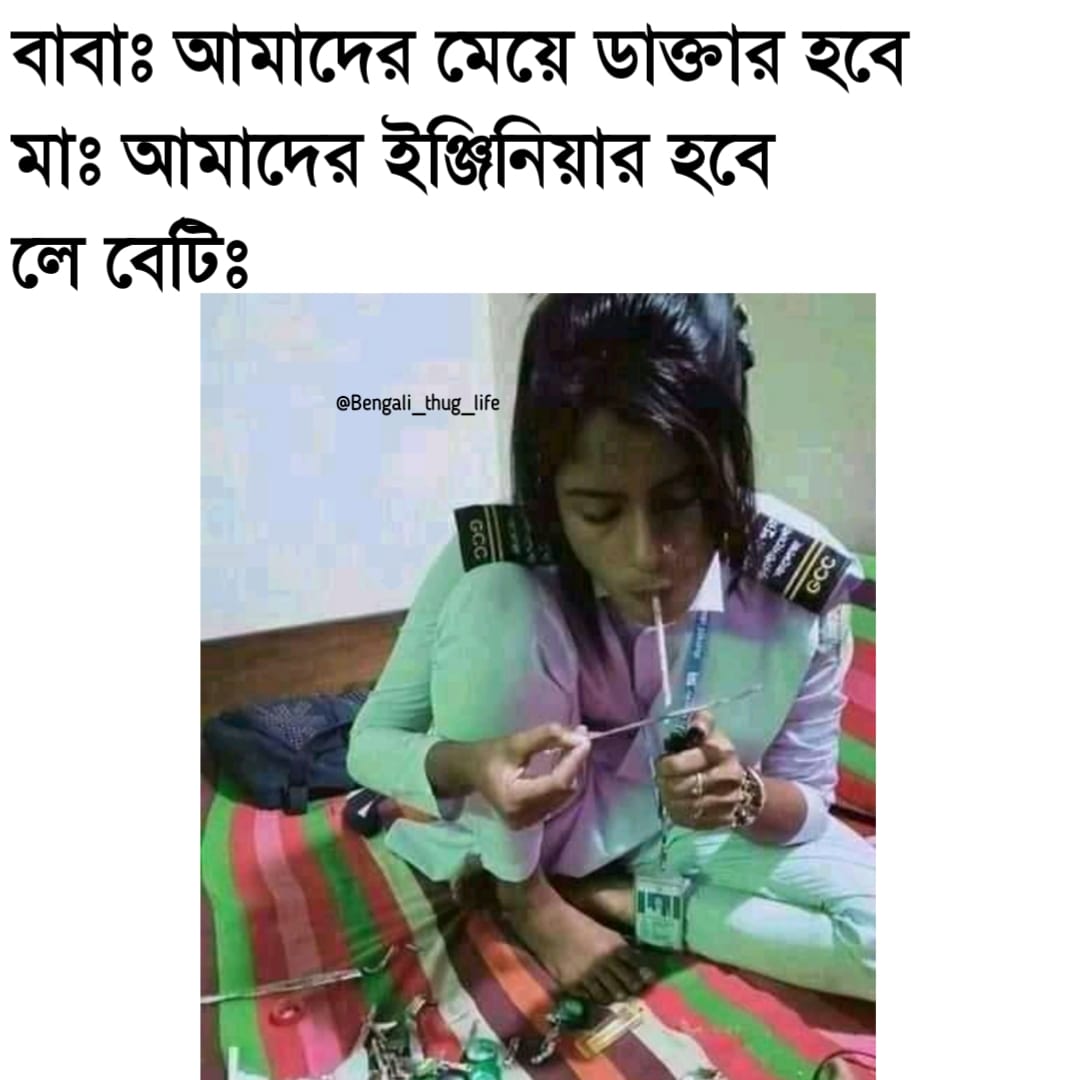
Caption: বাবাঃ আমার মেয়ে ডাক্তার হবে     মাঃ আমাদের ইঞ্জিনিয়ার হবে    লে বেটিঃ
Label: hate